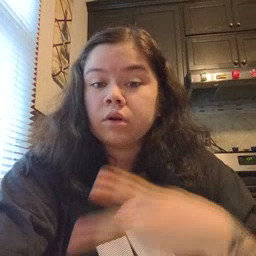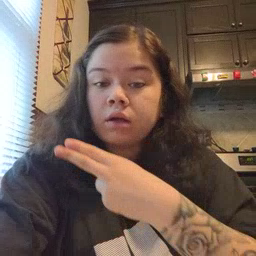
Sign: cut